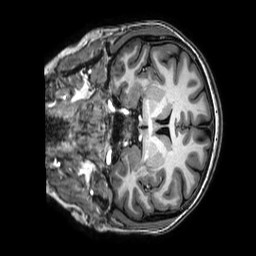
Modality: T1w
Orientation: coronal
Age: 25
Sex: female
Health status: healthy
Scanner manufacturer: philips
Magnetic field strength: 3 T
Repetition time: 0.009 s
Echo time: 0.003996 s